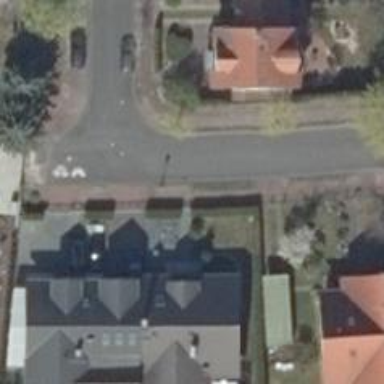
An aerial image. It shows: Driveway.